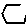
Label: hexagon